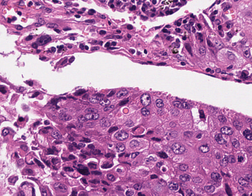
Tumor epithelial tissue: yes
Tumor-associated stroma tissue: no
Normal tissue: no